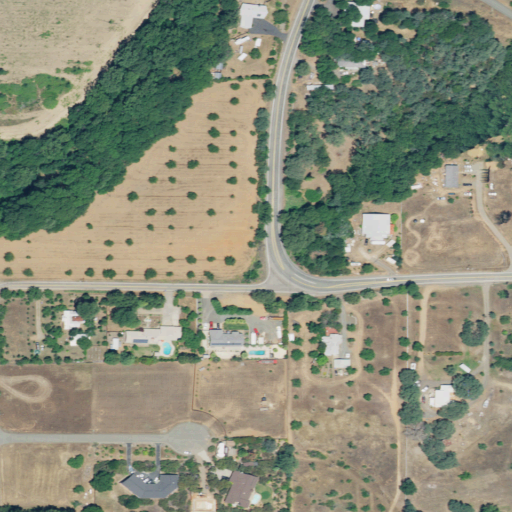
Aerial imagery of mountain in California named Brewery Hill containing grassland, open development, shrub, mixed forest, low intensity development, and medium intensity development